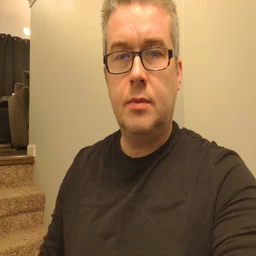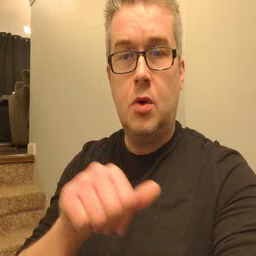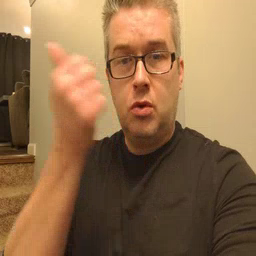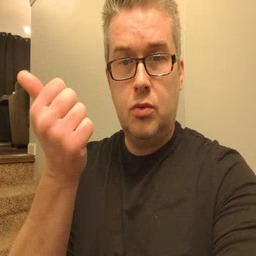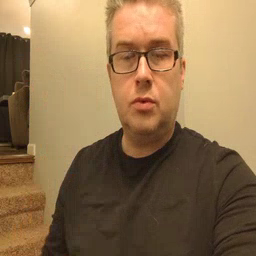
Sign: another